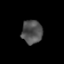
Tissue: lung
Cell type: Others
Senescence score: 0.2404
Nuclear area (px): 476
Mean DAPI intensity: 80.989